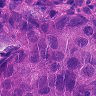
Metastatic tissue present: yes